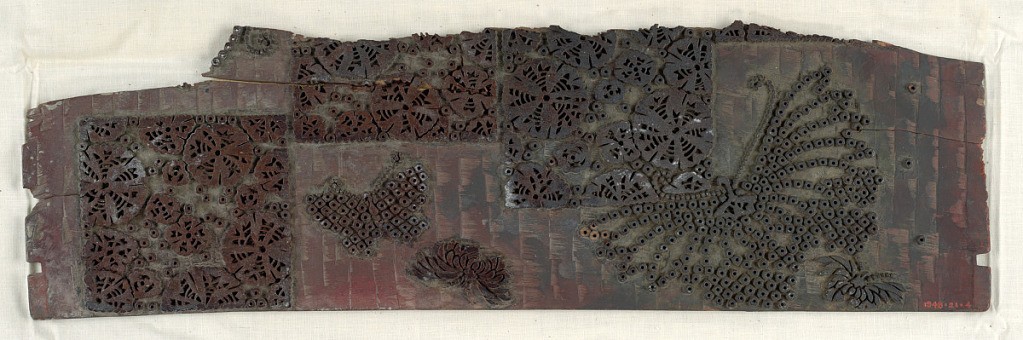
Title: Printing block
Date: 19th century
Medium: wood
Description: Design of circular floral motifs, stylized spider mums and butterflies. Mums and butterflies patterned by groups of small ring shapes.